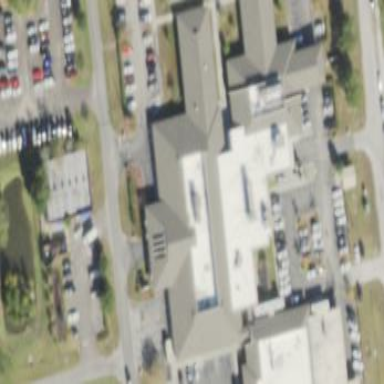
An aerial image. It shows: Hospital building.